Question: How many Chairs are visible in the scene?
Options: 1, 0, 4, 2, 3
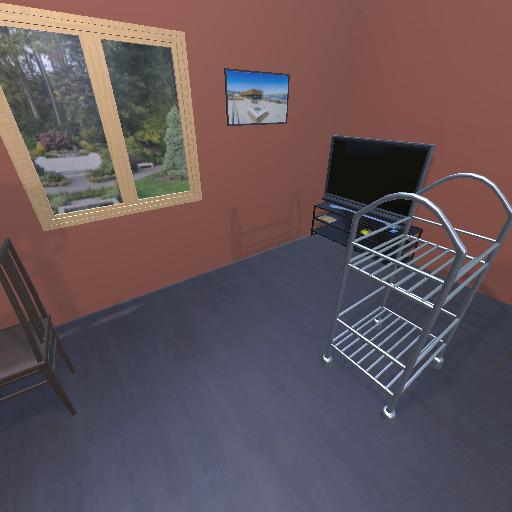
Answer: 1